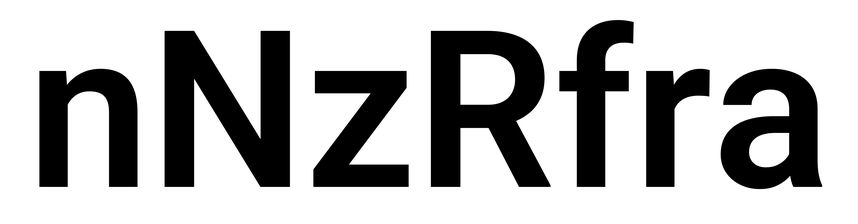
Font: Roboto_SemiBold